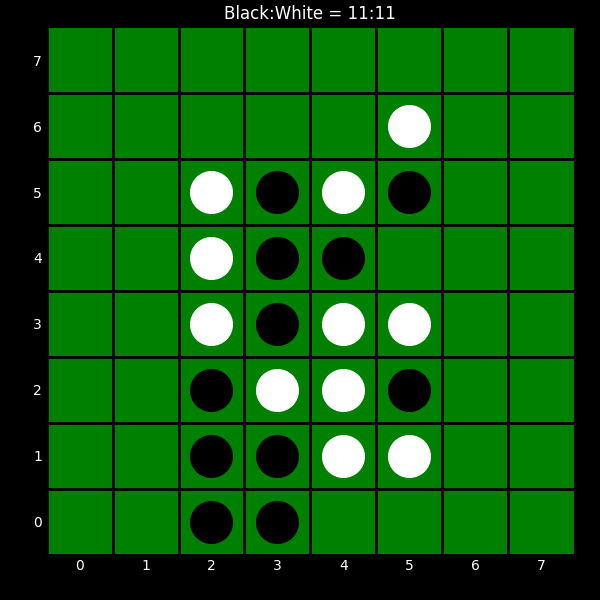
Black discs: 11
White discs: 11